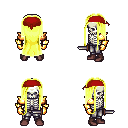
a pixel art fantasy rpg character, male body template, skeleton, gold arm armor, metal pants, gold extra-long hairstyle, red bandana, gold gloves, maroon shoes, dagger, four views (front, back, left, right), 2x2 character sprite sheet, small pixel art, hard edges, no anti-aliasing